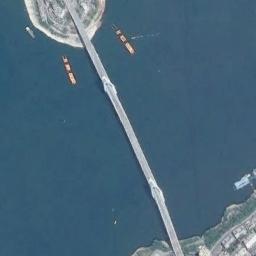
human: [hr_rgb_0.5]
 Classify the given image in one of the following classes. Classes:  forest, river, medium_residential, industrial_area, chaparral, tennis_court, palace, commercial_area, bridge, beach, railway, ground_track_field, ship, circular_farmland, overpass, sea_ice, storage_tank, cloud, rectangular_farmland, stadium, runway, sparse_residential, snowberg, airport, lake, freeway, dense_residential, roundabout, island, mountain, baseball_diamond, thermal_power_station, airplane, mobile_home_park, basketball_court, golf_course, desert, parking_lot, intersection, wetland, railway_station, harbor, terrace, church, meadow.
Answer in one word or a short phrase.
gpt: bridge